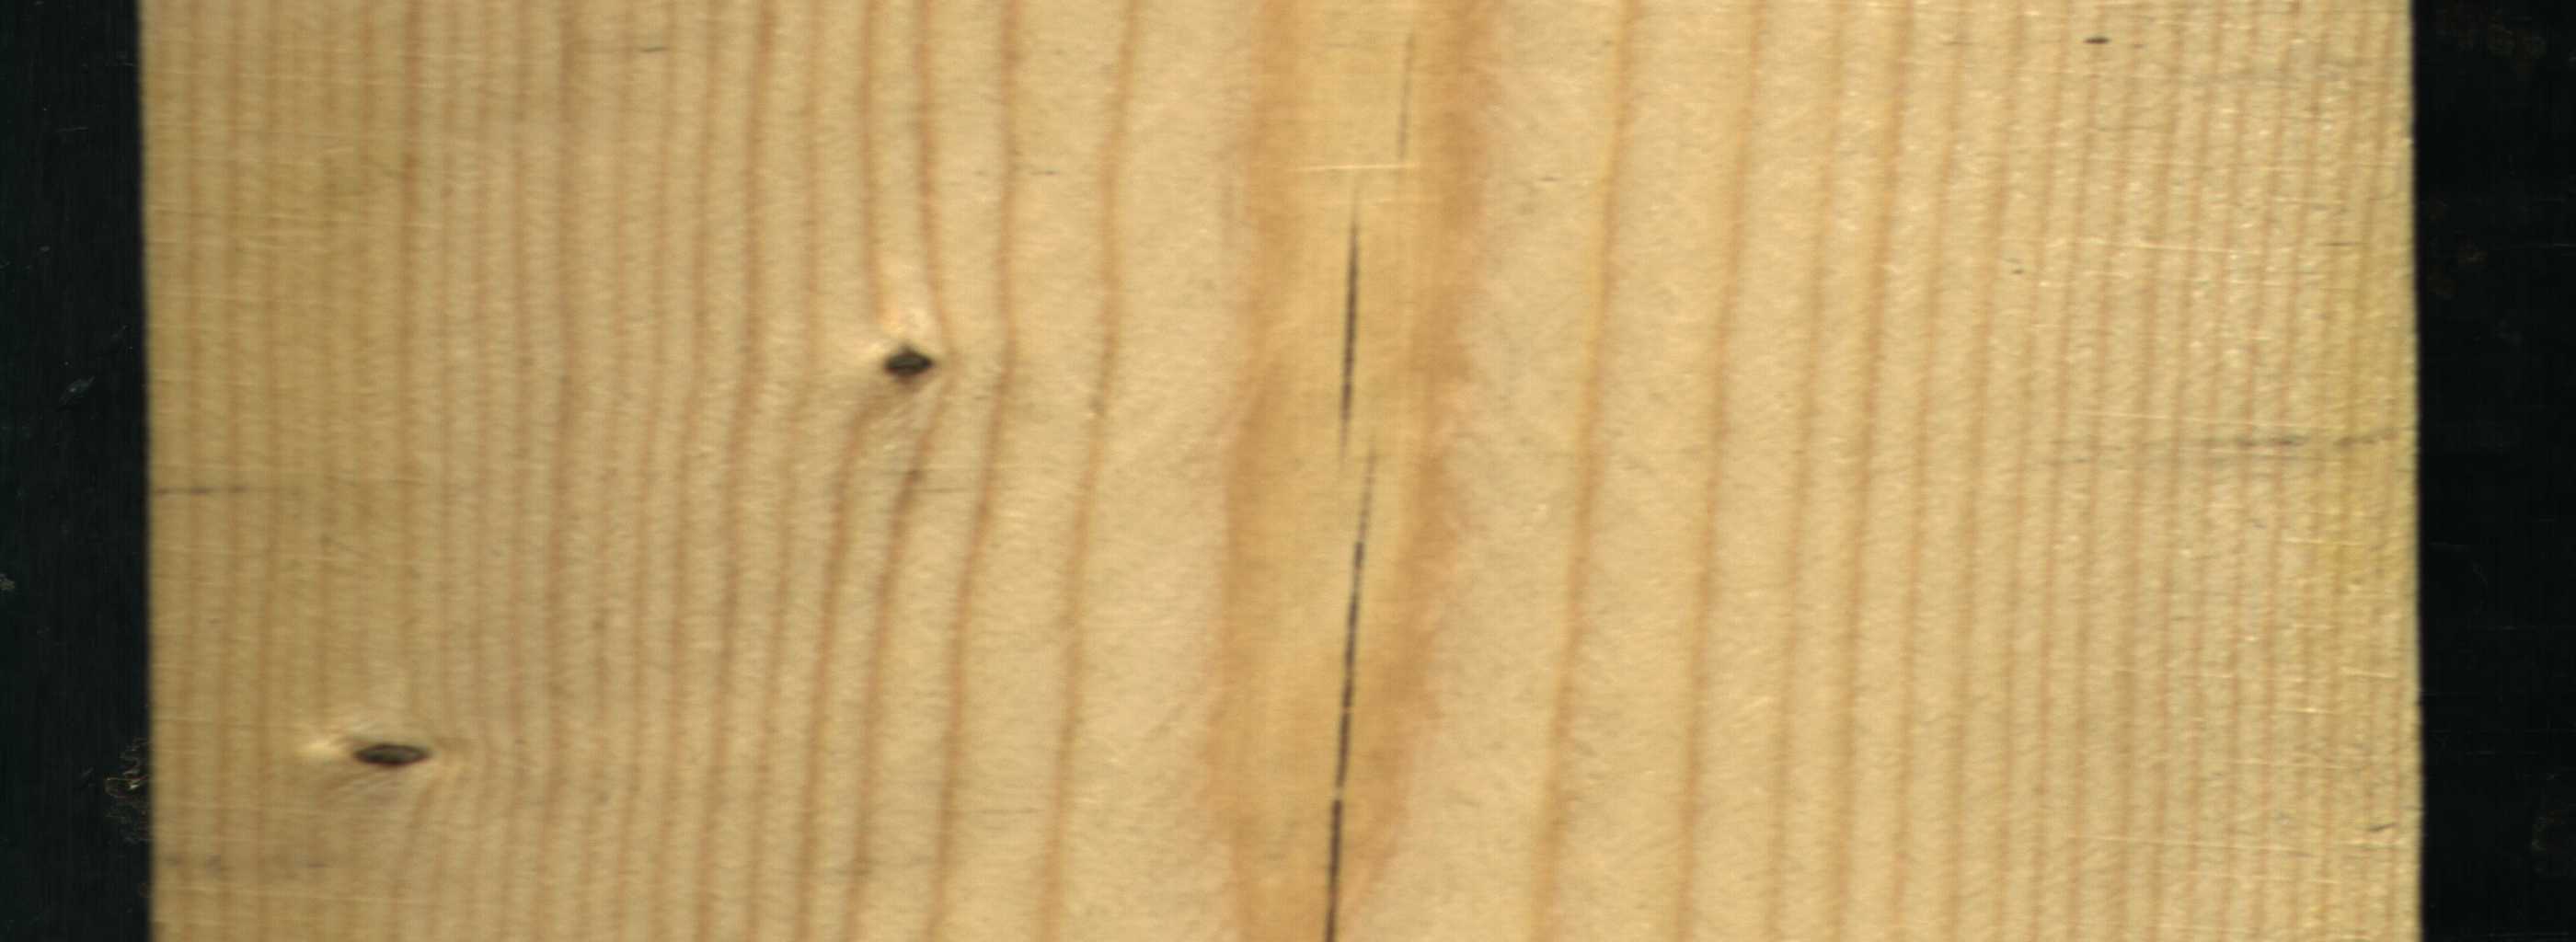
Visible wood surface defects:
Crack
Crack
Dead_Knot
Dead_Knot